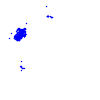
Particle: electron